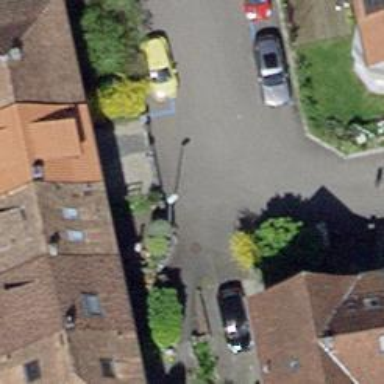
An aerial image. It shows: Residential road with asphalt surface and no sidewalk.